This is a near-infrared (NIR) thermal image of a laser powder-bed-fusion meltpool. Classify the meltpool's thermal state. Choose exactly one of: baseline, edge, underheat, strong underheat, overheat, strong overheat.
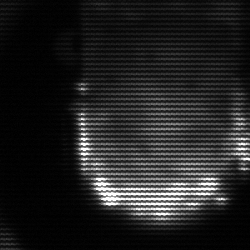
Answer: baseline